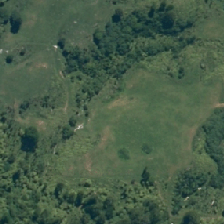
Land cover: grose_broom